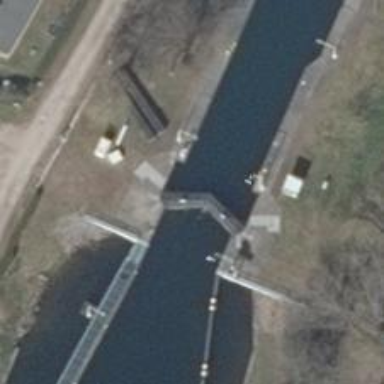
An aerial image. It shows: River with lock obstacle.